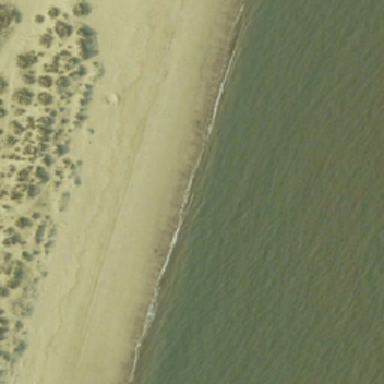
There are many plants on the beach .